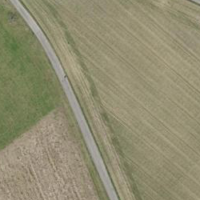
EUNIS habitat code: 52
Species observed at this site:
Tettigonia viridissima
Gryllus campestris
Convolvulus arvensis